Interaction volume radius: 5 \u00c5
Interaction volume height: 45 \u00c5
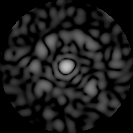
Disorder parameter: 0.6732